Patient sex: M
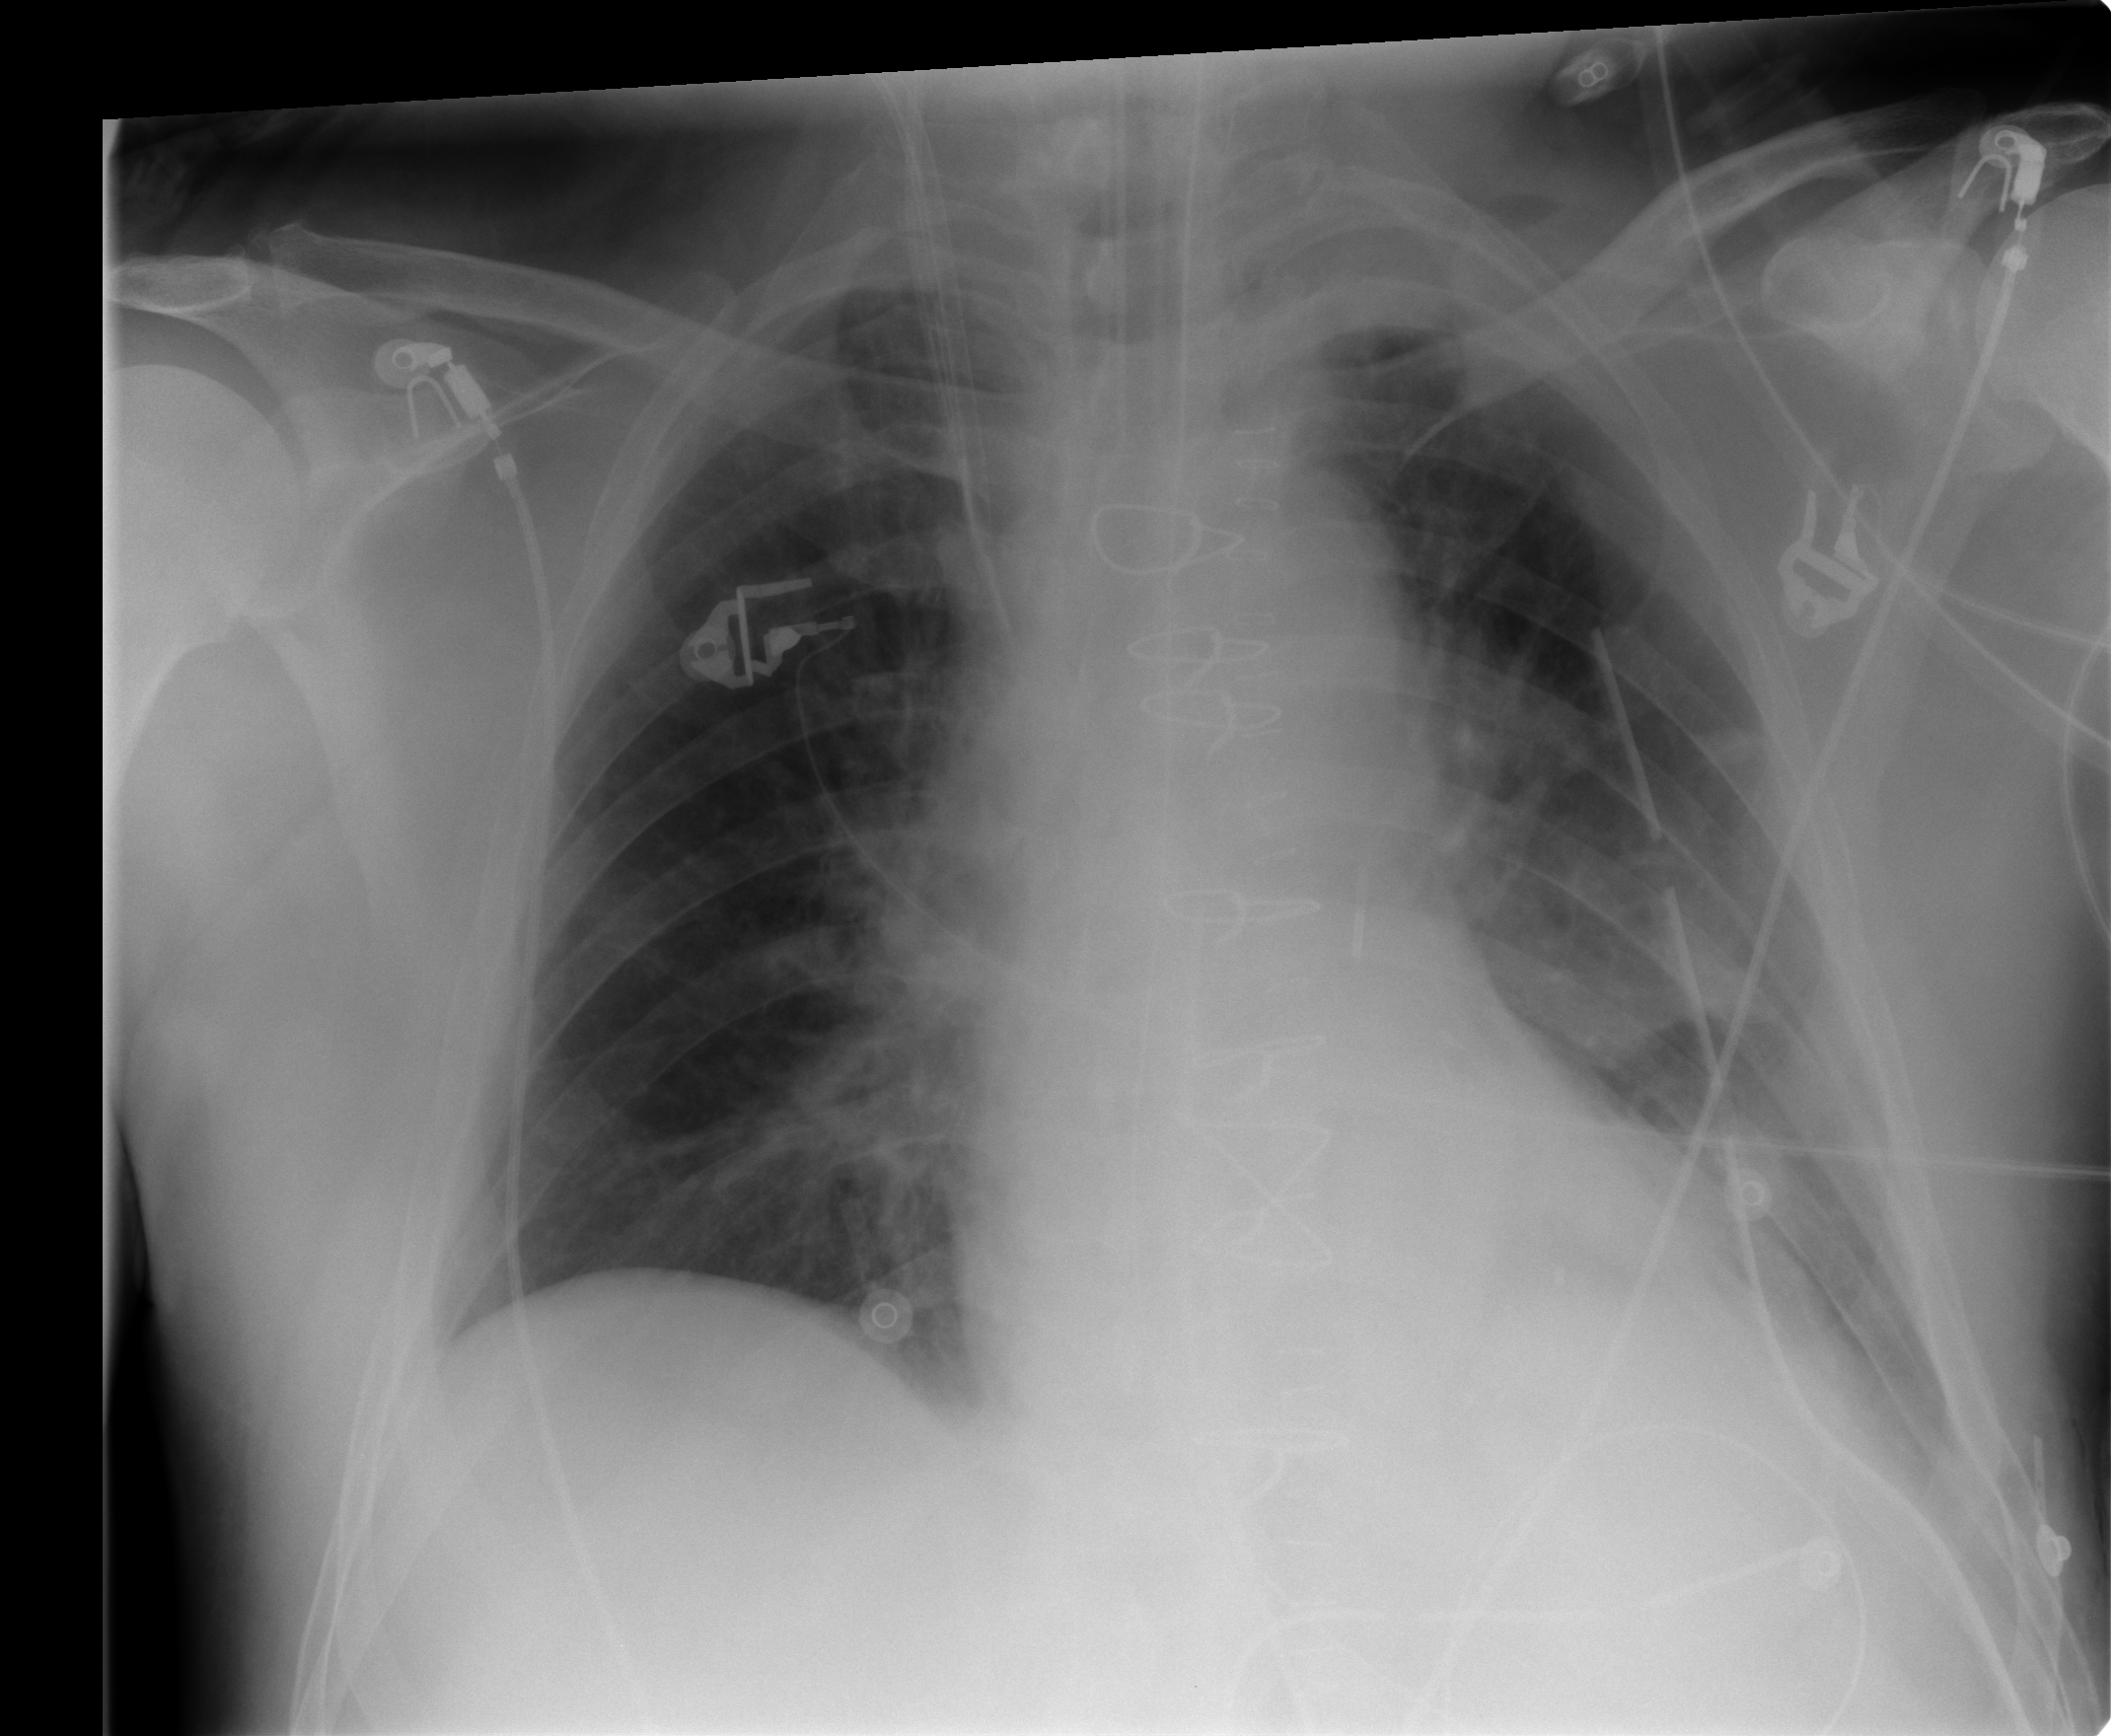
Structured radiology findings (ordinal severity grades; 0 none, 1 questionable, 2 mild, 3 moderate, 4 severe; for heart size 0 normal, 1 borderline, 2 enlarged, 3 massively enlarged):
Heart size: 0
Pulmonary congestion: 1
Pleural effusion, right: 0
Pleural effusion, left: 0
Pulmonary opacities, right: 0
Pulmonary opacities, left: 0
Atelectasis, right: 1
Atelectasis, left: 1